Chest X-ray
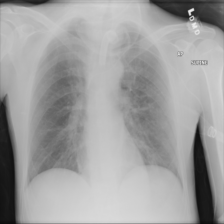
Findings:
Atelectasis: negative
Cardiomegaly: negative
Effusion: negative
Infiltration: negative
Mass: negative
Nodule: negative
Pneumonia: negative
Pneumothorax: negative
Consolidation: negative
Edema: negative
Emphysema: negative
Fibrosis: negative
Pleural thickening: negative
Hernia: negative